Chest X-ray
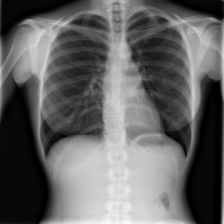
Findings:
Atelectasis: negative
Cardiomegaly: negative
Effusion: negative
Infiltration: positive
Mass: negative
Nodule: negative
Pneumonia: negative
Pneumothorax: negative
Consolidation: negative
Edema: negative
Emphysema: negative
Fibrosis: negative
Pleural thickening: negative
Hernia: negative